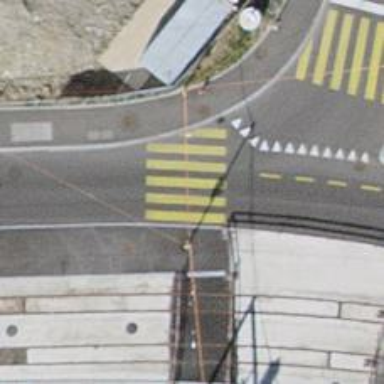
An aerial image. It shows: Crossing with zebra markings controlled by traffic signals.